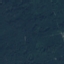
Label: Forest